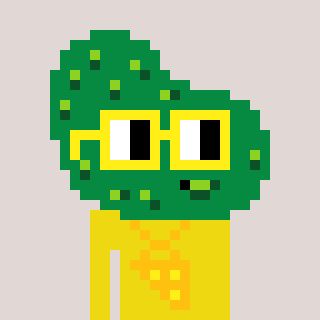
a pixel art character with square yellow glasses, a pickle-shaped head and a yellow-colored body on a warm background